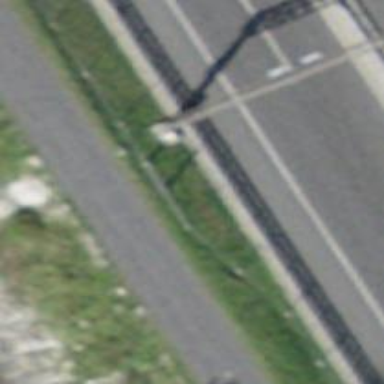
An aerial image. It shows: Street cabinet used for traffic control.